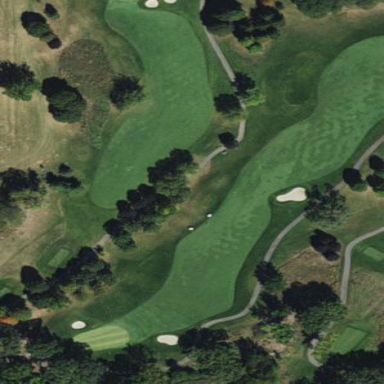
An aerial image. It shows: Well-maintained grassy golf fairway for the sport of golf.